Aerial crown-view tile of a tropical tree (Barro Colorado Island, Panama), acquired 20240918:
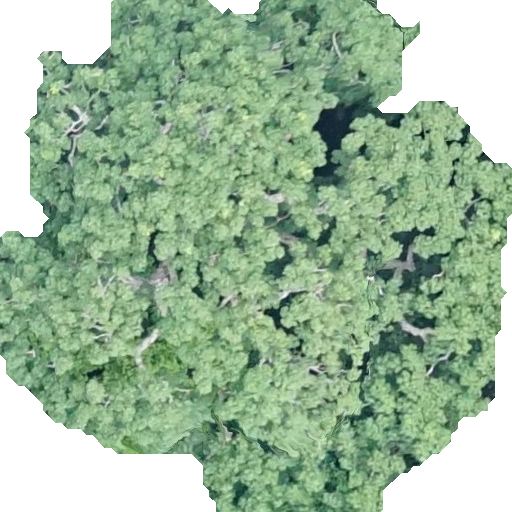
Species: Ceiba pentandra
GBIF accepted scientific name: Ceiba pentandra
Crown area: 335.701 m²